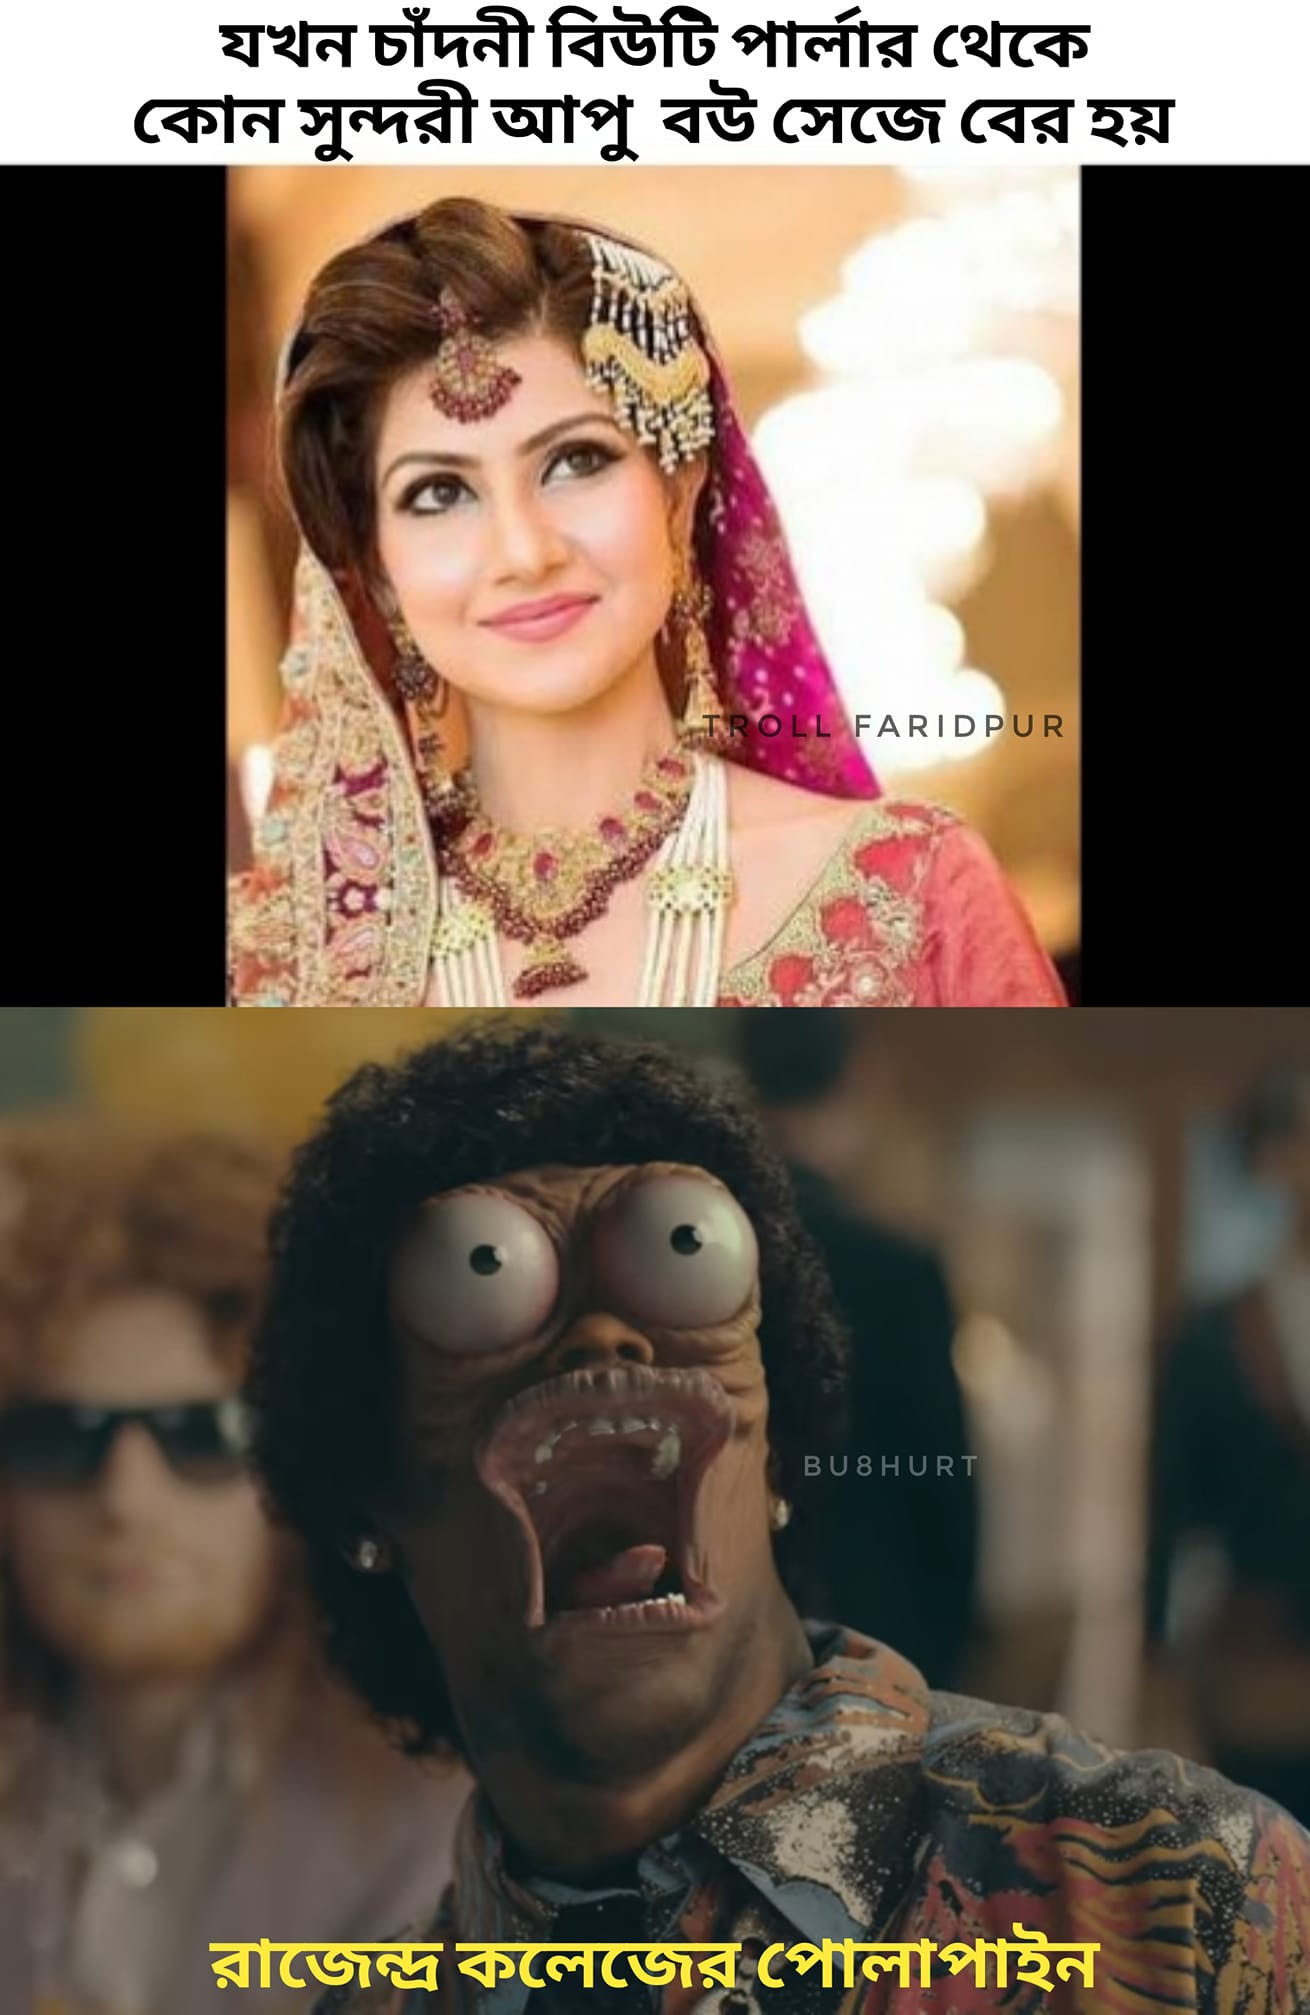
Caption: যখন চাঁদনী বিউটি পার্লার থেকে কোন সুন্দরী আপু বউ সেজে বের হয়     রাজন্দ্র কলেজের পোলাপাইন
Label: non-hate